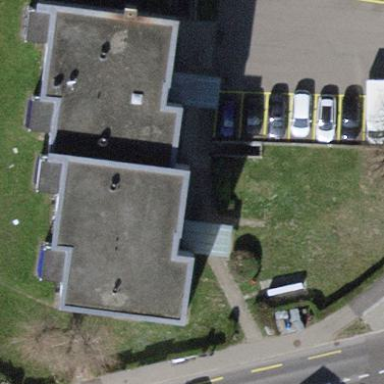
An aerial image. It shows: Flat-roofed apartment building.